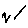
Label: zigzag